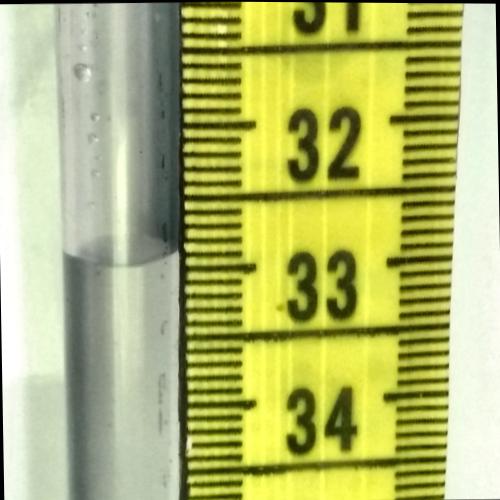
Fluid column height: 32.9 cm